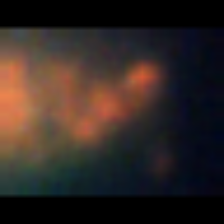
Taxon: Unknown_full_image
Group: Unknown